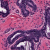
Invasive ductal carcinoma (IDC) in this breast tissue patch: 0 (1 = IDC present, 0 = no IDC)